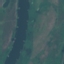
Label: River